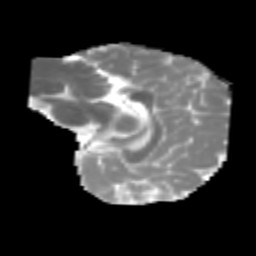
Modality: MD
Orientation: sagittal
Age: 6
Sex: male
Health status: healthy